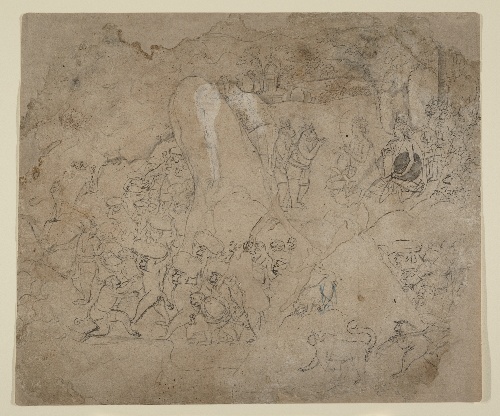
Date: ca. 1800
Object type: Painting
Classification: Paintings
Medium: Ink and wash with translucent watercolor on paper
Culture: India (Pahari Hills, Kangra)
Dimensions: 10 1/2 x 12 5/8 in. (26.7 x 32.1 cm)
Department: Asian Art
Credit line: Gift of Subhash Kapoor, in memory of his parents, Smt Shashi Kanta and Shree Parshotam Ram Kapoor, 2008
Accession year: 2008
Repository: Metropolitan Museum of Art, New York, NY
Tags: Bridges|Monkeys